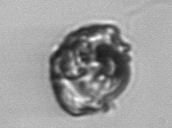
Label: Proterythropsis